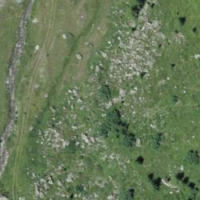
EUNIS habitat code: 26
Species observed at this site:
Parnassius apollo